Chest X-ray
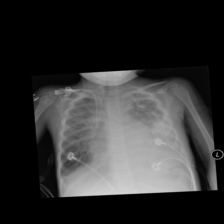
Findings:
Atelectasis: negative
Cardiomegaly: positive
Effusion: negative
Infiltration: negative
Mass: negative
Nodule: negative
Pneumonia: negative
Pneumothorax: negative
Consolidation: negative
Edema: negative
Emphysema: negative
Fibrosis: negative
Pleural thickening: negative
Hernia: negative